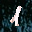
Label: 1